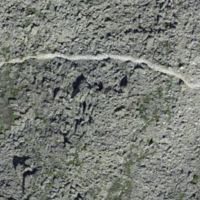
EUNIS habitat code: 48
Species observed at this site:
Bartsia alpina